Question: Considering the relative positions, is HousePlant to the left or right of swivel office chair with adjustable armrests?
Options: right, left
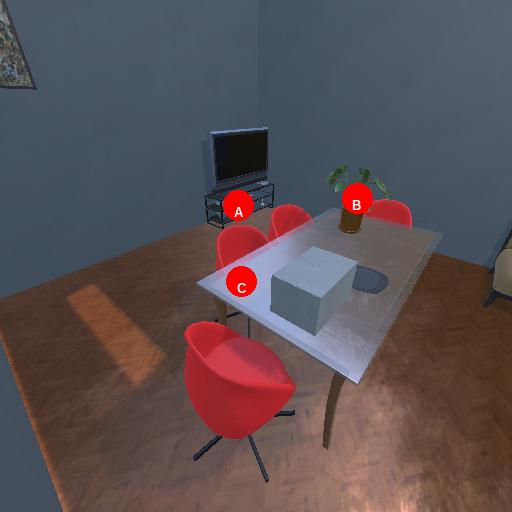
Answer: right